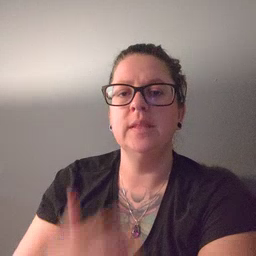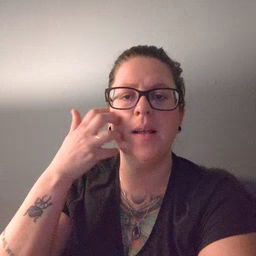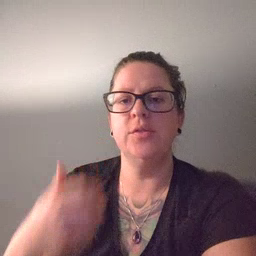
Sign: tiger